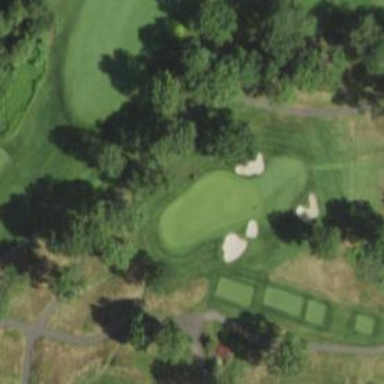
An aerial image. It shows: Golf hole.